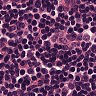
Metastatic tissue present: no